Question: I just wanted to implement slide-out menu like implemented in this snapshot below:

Could anybody guide me how to go for it.
Thanks
V@run
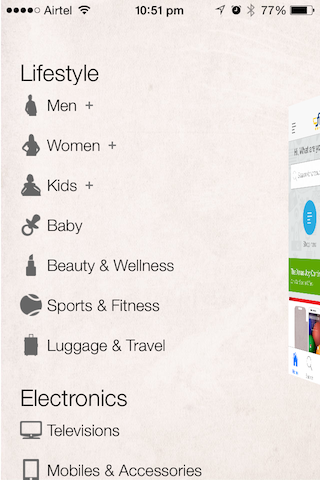
Answer: RESideMenu is a great library that I've used more than once. You can find it on Github here: <URL>